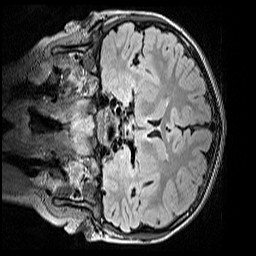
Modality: FLAIR
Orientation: coronal
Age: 9
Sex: male
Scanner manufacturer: siemens
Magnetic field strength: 3 T
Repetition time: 5 s
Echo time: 0.388 s